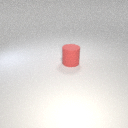
large red rubber cylinder